Interaction volume radius: 10 \u00c5
Interaction volume height: 25 \u00c5
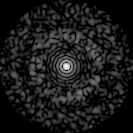
Disorder parameter: 0.8243